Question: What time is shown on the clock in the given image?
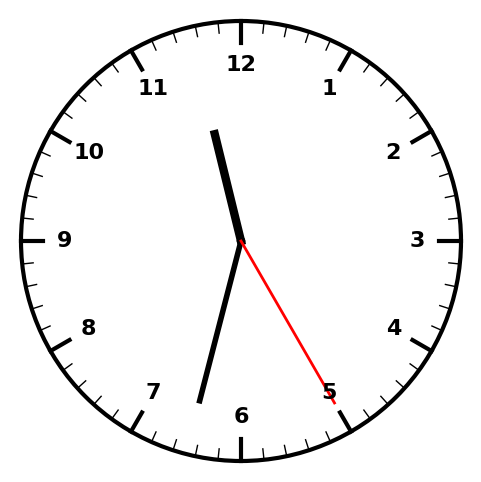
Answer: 11:32:25